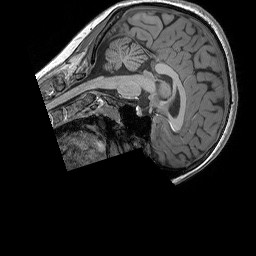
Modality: T1w
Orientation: sagittal
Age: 19
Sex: female
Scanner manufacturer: siemens
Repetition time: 2.25 s
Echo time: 0.00302 s